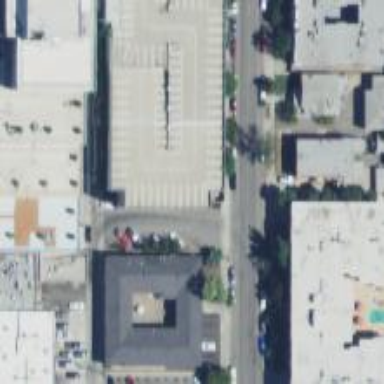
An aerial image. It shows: Sidewalk.